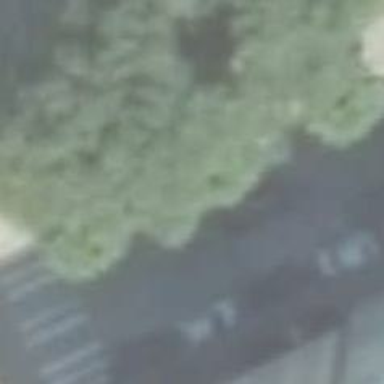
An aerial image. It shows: Taxi stand.